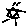
Label: star